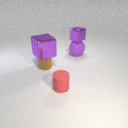
large purple metal cube above small brown metal cylinder